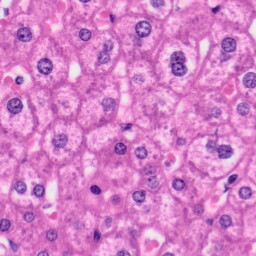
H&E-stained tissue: Liver